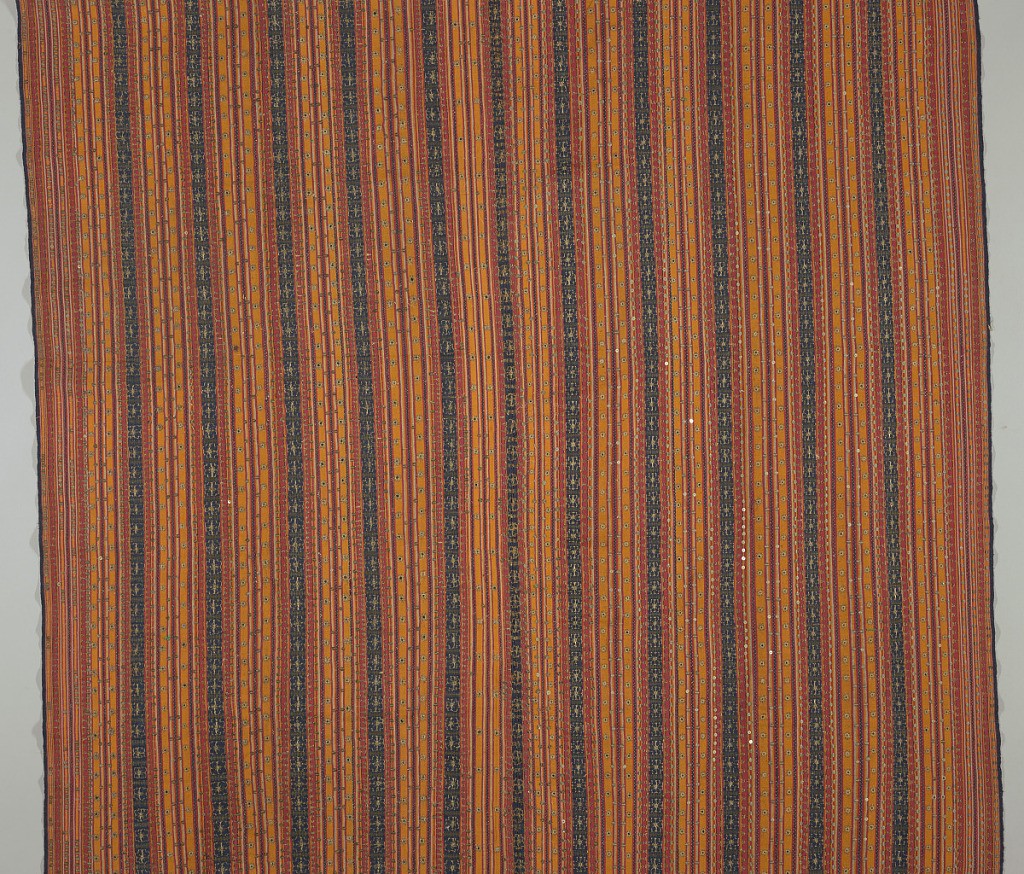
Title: Kain
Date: late 19th century
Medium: hemp, metallic threads, ramie Technique: embroidered on plain weave
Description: Warp surfaced cloth (kain) with black stripes alternating with broad group of red and yellow stripes of various widths with a few black pencil stripes. Various stripes sewn with rosettes, row of sequins, rosette-and-diamond pattern, etc. in gold thread and gold sequins.